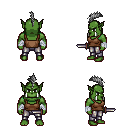
a pixel art fantasy rpg character, male body template, orc, green skin, brown pirate shirt, metal pants, gray mohawk hairstyle, white cloth bandages, dagger, four views (front, back, left, right), 2x2 character sprite sheet, small pixel art, hard edges, no anti-aliasing